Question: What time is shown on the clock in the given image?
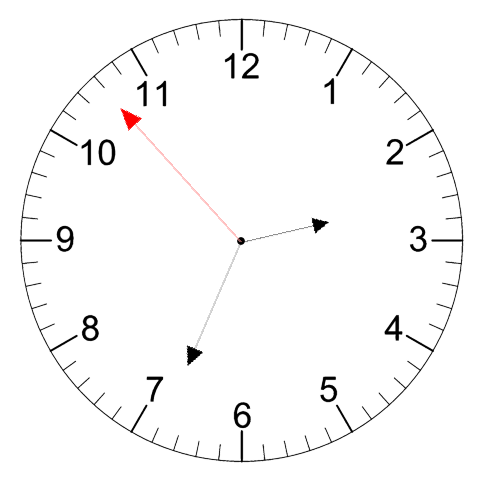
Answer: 02:33:53